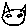
Label: cat